Field crop: maize
Growth stage: 2
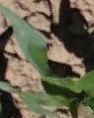
Species: maize